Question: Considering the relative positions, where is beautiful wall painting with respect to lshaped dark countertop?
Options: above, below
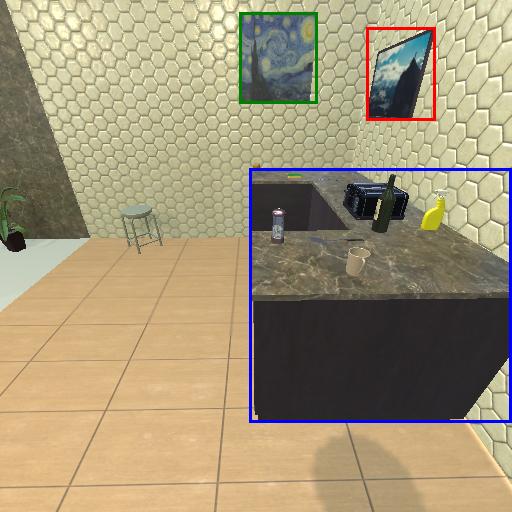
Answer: above